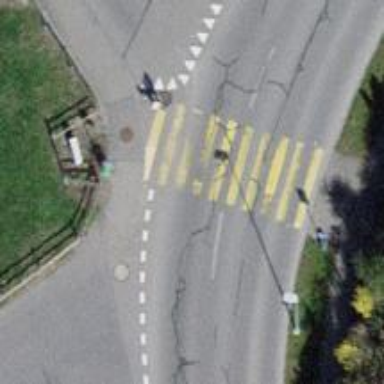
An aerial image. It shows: Uncontrolled crossing on the road.